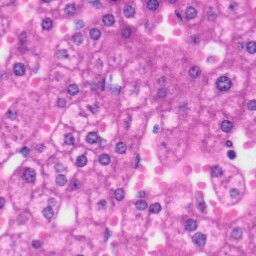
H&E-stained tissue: Liver